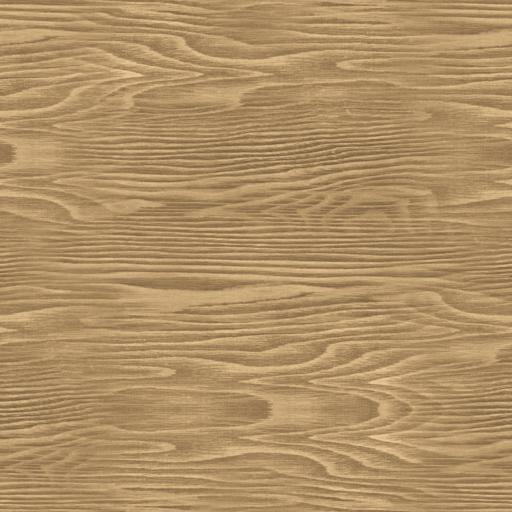
Tags: light plain smooth wood wooden